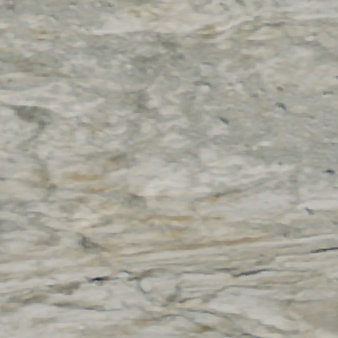
Label: other